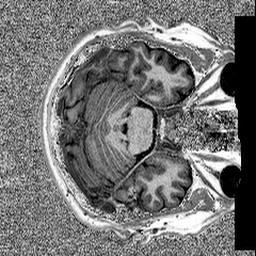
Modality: MP2RAGE
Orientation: axial
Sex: male